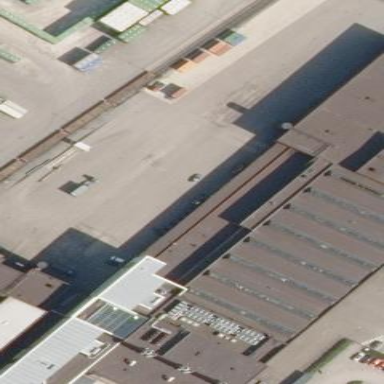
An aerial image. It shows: View of roof of building.